Question: I recently migrated a Sharepoint 2010 site to Sharepoint 2013, since then my customized workflows developed in Visual Studio that works perfectly for 2 years without a glitch suddenly after the migration it started throwing this exception.
'''
w3wp.exe (0x4D3C) 0x10F0 SharePoint Foundation Legacy Workflow Infrastructure 88xr Unexpected
WinWF Internal Error, terminating workflow Id# 21492445-9c27-479c-ae16-5d0d3ae84b69
w3wp.exe (0x4D3C) 0x10F0 SharePoint Foundation Legacy Workflow Infrastructure 98d4 Unexpected
Microsoft.SharePoint.SPException: Cannot complete this action. Please try again. ---> System.Runtime.InteropServices.COMException: Cannot complete this action.
Please try again.<nativehr>0x80004005</nativehr><nativestack></nativestack>
at Microsoft.SharePoint.Library.SPRequestInternalClass.AddOrUpdateItem(String bstrUrl, String bstrListName, Boolean bAdd, Boolean bSystemUpdate, Boolean bPreserveItemVersion, Boolean bPreserveItemUIVersion, Boolean bUpdateNoVersion, Int32& plID, String& pbstrGuid, Guid pbstrNewDocId, Boolean bHasNewDocId, String bstrVersion, Object& pvarAttachmentNames, Object& pvarAttachmentContents, Object& pvarProperties, Boolean bCheckOut, Boolean bCheckin, Boolean bUnRestrictedUpdateInProgress, Boolean bMigration, Boolean bPublish, String bstrFileName, ISP2DSafeArrayWriter pListDataValidationCallback, ISP2DSafeArrayWriter pRestrictInsertCallback, ISP2DSafeArrayWriter pUniqueFieldCallback)
at Microsoft.SharePoint.Library.SPRequest.AddOrUpdateItem(String bstrUrl, String bstrListName, Boolean bAdd, Boolean bSystemUpdate, Boolean bPreserveItemVersion, Boolean bPreserveItemUIVersion, Boolean bUpdateNoVersion, Int32& plID, String& pbstrGuid, Guid pbstrNewDocId, Boolean bHasNewDocId, String bstrVersion, Object& pvarAttachmentNames, Object& pvarAttachmentContents, Object& pvarProperties, Boolean bCheckOut, Boolean bCheckin, Boolean bUnRestrictedUpdateInProgress, Boolean bMigration, Boolean bPublish, String bstrFileName, ISP2DSafeArrayWriter pListDataValidationCallback, ISP2DSafeArrayWriter pRestrictInsertCallback, ISP2DSafeArrayWriter pUniqueFieldCallback)
--- End of inner exception stack trace ---
at Microsoft.SharePoint.SPGlobal.HandleComException(COMException comEx)
at Microsoft.SharePoint.Library.SPRequest.AddOrUpdateItem(String bstrUrl, String bstrListName, Boolean bAdd, Boolean bSystemUpdate, Boolean bPreserveItemVersion, Boolean bPreserveItemUIVersion, Boolean bUpdateNoVersion, Int32& plID, String& pbstrGuid, Guid pbstrNewDocId, Boolean bHasNewDocId, String bstrVersion, Object& pvarAttachmentNames, Object& pvarAttachmentContents, Object& pvarProperties, Boolean bCheckOut, Boolean bCheckin, Boolean bUnRestrictedUpdateInProgress, Boolean bMigration, Boolean bPublish, String bstrFileName, ISP2DSafeArrayWriter pListDataValidationCallback, ISP2DSafeArrayWriter pRestrictInsertCallback, ISP2DSafeArrayWriter pUniqueFieldCallback)
at Microsoft.SharePoint.SPListItem.AddOrUpdateItem(Boolean bAdd, Boolean bSystem, Boolean bPreserveItemVersion, Boolean bNoVersion, Boolean bMigration, Boolean bPublish, Boolean bCheckOut, Boolean bCheckin, Guid newGuidOnAdd, Int32& ulID, Object& objAttachmentNames, Object& objAttachmentContents, Boolean suppressAfterEvents, String filename, Boolean bPreserveItemUIVersion)
at Microsoft.SharePoint.SPListItem.UpdateInternal(Boolean bSystem, Boolean bPreserveItemVersion, Guid newGuidOnAdd, Boolean bMigration, Boolean bPublish, Boolean bNoVersion, Boolean bCheckOut, Boolean bCheckin, Boolean suppressAfterEvents, String filename, Boolean bPreserveItemUIVersion)
at Microsoft.SharePoint.SPListItem.Update()
at ProductList.AutoApprovalProcess.ApprovalWorkflow.AuthorizeItem()
at ProductList.AutoApprovalProcess.ApprovalWorkflow.onWorkflowActivated1_Invoked(Object sender, ExternalDataEventArgs e)
at System.Workflow.ComponentModel.Activity.RaiseGenericEvent<URL>
at System.Workflow.Activities.HandleExternalEventActivity.RaiseEvent(Object[] args)
at System.Workflow.Activities.HandleExternalEventActivity.Execute(ActivityExecutionContext executionContext)
at System.Workflow.ComponentModel.ActivityExecutor'1.Execute(T activity, ActivityExecutionContext executionContext)
at System.Workflow.ComponentModel.ActivityExecutorOperation.Run(IWorkflowCoreRuntime workflowCoreRuntime)
at System.Workflow.Runtime.Scheduler.Run()
'''
I looked at my codes and see what exactly happens on ApprovalWorkflow.AuthorizeItem() then its nothing really fancy, here is what it does
'''
private void AuthorizeItem()
{
workflowProperties.Item.ModerationInformation.Status = SPModerationStatusType.Approved;
workflowProperties.Item.Update();
}
'''
Basically the workflow just auto approves the item based on a certain condition it meets. What I then see in the Workflow information is this

which it thrown by ActivityExceutionStatus
'''
protected override ActivityExecutionStatus HandleFault(ActivityExecutionContext executionContext, Exception exception)
{
((ISharePointService)executionContext.GetService(typeof(ISharePointService))).LogToHistoryList(base.WorkflowInstanceId, SPWorkflowHistoryEventType.WorkflowComment, 0, TimeSpan.MinValue, string.Empty, string.Format("WorkFlow Exception!: {0}", exception.Message), string.Empty);
return ActivityExecutionStatus.Closed;
}
'''
Take note this does not happen everytime the workflow is invoked, it happens on occasions I dont know what triggers
'''
public Guid workflowId = default(System.Guid);
public SPWorkflowActivationProperties workflowProperties = new SPWorkflowActivationProperties();
pblic enum ThresholdItem { MultipleThreshold, NoThreshold, BelowThreshold, AboveThreshold, Valid };
private void onWorkflowActivated1_Invoked(object sender, ExternalDataEventArgs e)
{
switch (ThresholdCheck())
{
case ThresholdItem.Valid:
AuthorizeItem();
break;
case ThresholdItem.BelowThreshold:
RequestDenied("Below Threshold");
break;
case ThresholdItem.AboveThreshold:
RequestDenied("Above Threshold");
break;
case ThresholdItem.NoThreshold:
RequestDenied("No Threshold Defined");
break;
case ThresholdItem.MultipleThreshold:
RequestDenied("Multiple Threshold Defined");
break;
}
}
private ThresholdItem ThresholdCheck()
{
SPLinqDataContext dc = new SPLinqDataContext(workflowProperties.SiteUrl + "/Testing");
EntityList<ThresholdsItem> PriceThreshold = dc.GetList<ThresholdsItem>("Thresholds");
string destination = GetLinkedListItemString(workflowProperties.Item["Destination"].ToString());
string origin = GetLinkedListItemString(workflowProperties.Item["Origin"].ToString());
double price = double.Parse(workflowProperties.Item["Price"].ToString());
var Result = (from p in Threshold
where
p.Destination.Title == destination &&
p.Origin.Title == origin
select p);
switch (Result.Count())
{
case 1:
var SingleResult = Result.SingleOrDefault();
if (SingleResult.MinPrice > price)
return ThresholdItem.BelowThreshold;
else if (SingleResult.MaxPrice < price)
return ThresholdItem.AboveThreshold;
else
return ThresholdItem.Valid;
case 0:
return ThresholdItem.NoThreshold;
default:
return ThresholdItem.MultipleThreshold;
}
}
private void RequestDenied(string note)
{
workflowProperties.Item.ModerationInformation.Status = SPModerationStatusType.Denied;
workflowProperties.Item.ModerationInformation.Comment = note;
workflowProperties.Item.Update();
}
private string GetLinkedListItemString(string item)
{
if (item.Contains("#"))
{
return sItem.Substring(item.LastIndexOf("#") + 1);
}
else
{
return item;
}
}
'''
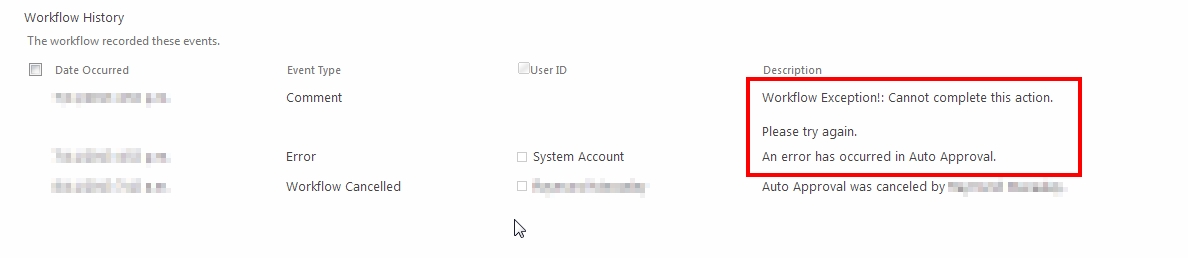
Answer: Ok it seems like I found the issue and it is in the code itself if you read it closely. Hopefully this solution would help someone in the future.
What happens is that the workflow goes on a multiple loop, this happens when the user updates the list item, it triggers to run the workflow. What happens next is that the Workflow Worker Thread moderates the item and set it to approved, this in turn again triggers the workflow, then it goes again and again until SharePoint decides to terminate it? . What I noticed is that Sharepoint 2010 handles it very well but Sharepoint 2013 does not and throws and exception once in a while.
If you look at the image it run 10 times (the red highlighted item) before but after fixing it, I tried it twice and now it runs as expected (the blue and green highlighted items).
So whats the fix for the update process not to trigger the workflow again and I had done that by following this solution: <URL>
then change my Updates to
'''
workflowProperties.Item.Update(true);
'''